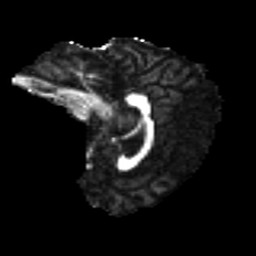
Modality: FA
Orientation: sagittal
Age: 31
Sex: male
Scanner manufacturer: ge
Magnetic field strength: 3 T
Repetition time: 7.8 s
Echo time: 0.0606 s